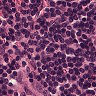
Metastatic tissue present: no